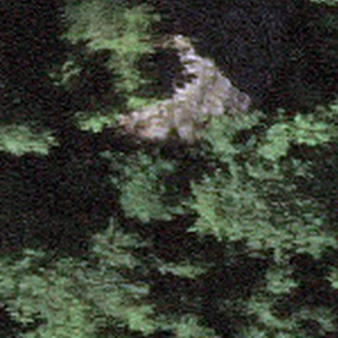
Label: other